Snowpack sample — Loveland Pass, Silver Plume, Colorado, USA (12/14/25, 10:50 AM MST)
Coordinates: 39.664, -105.882
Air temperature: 36 °F
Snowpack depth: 67 cm
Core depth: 10 cm
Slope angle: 6°, slope face: 326°
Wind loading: low
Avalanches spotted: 0
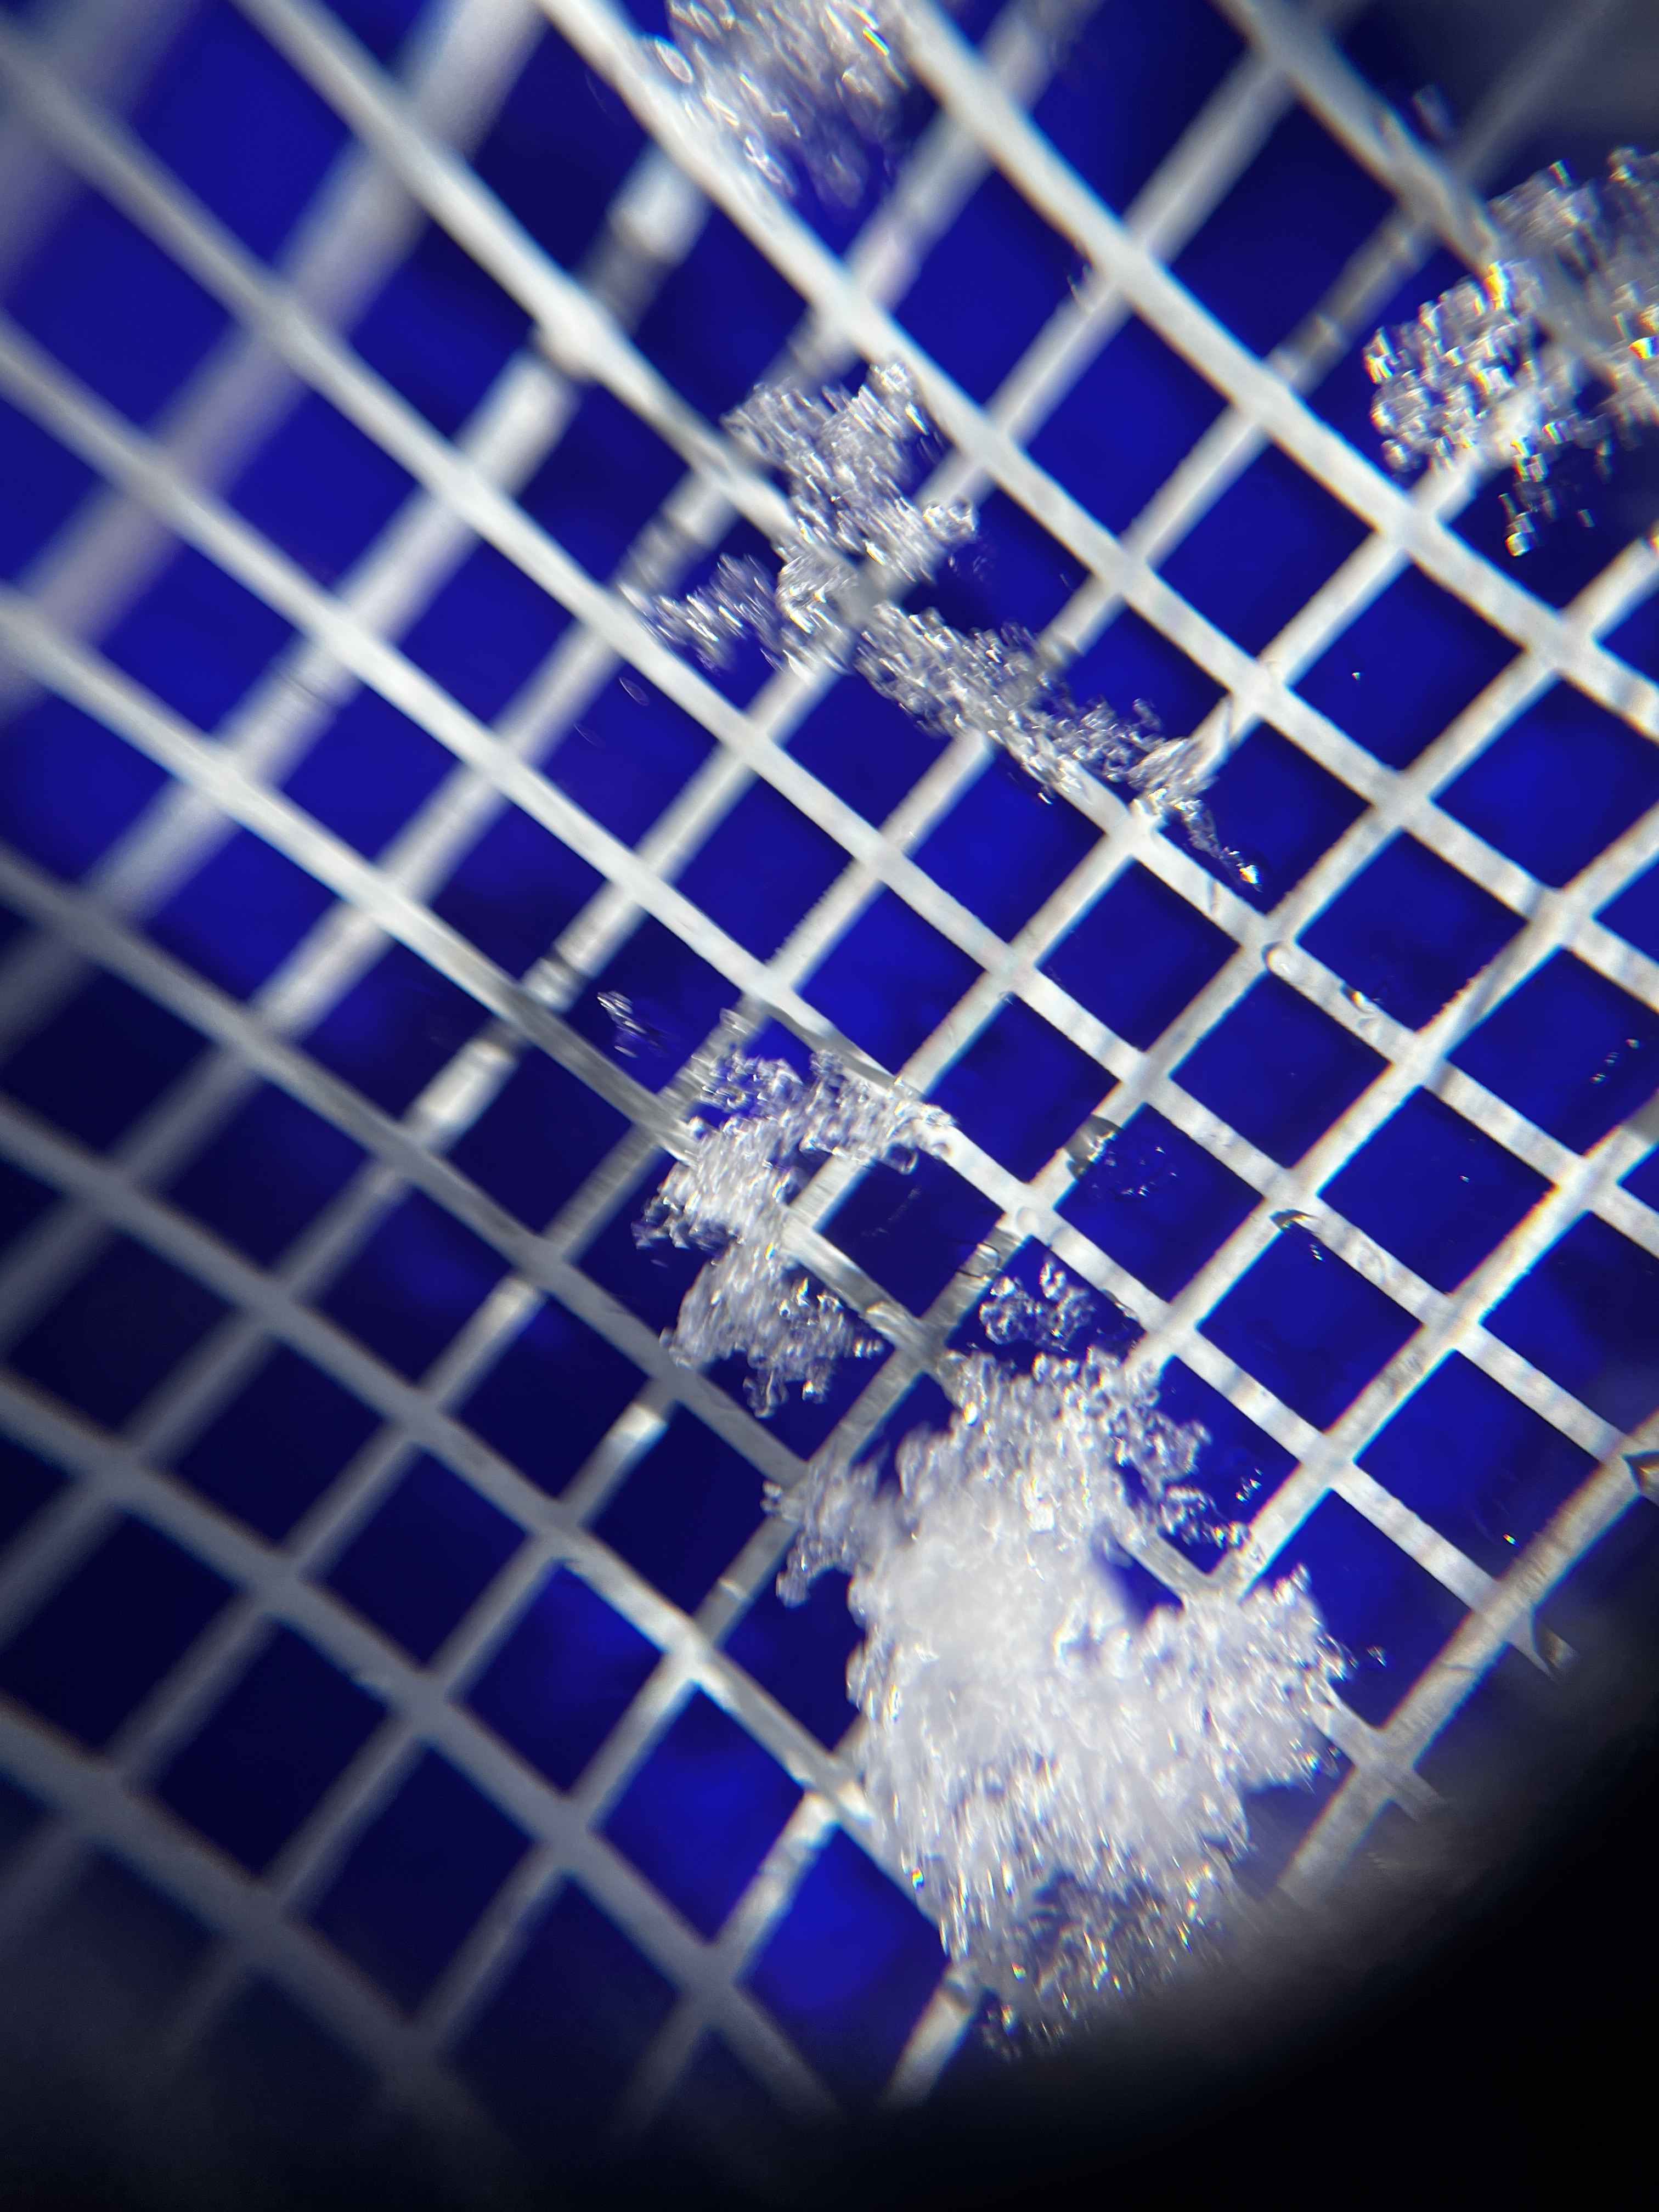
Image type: magnified_profile
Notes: No avalanches spotted, very late start to the season with minimal snowpack